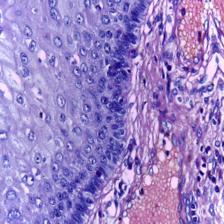
Diagnosis: Normal